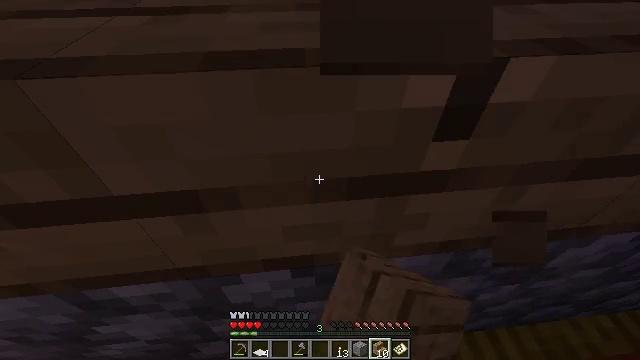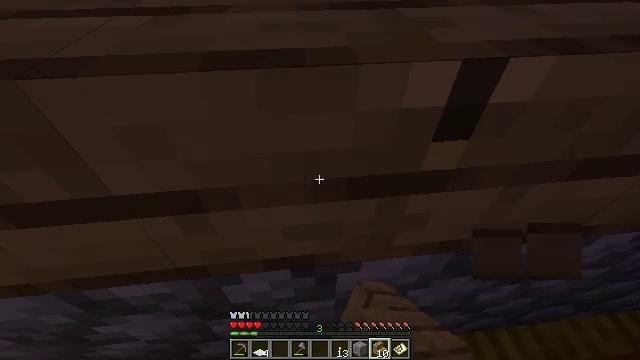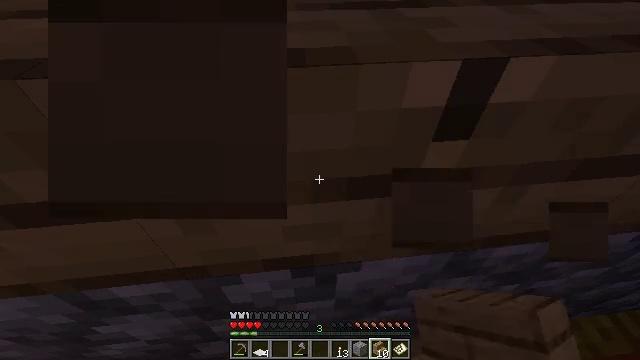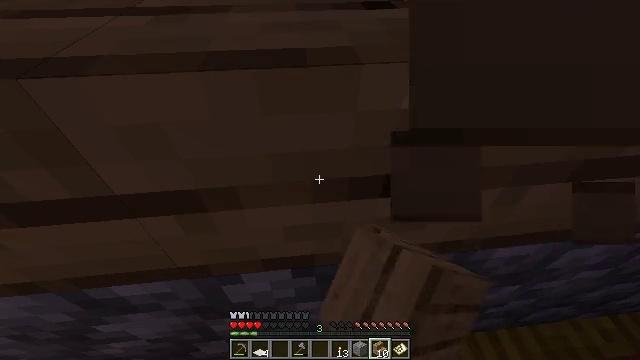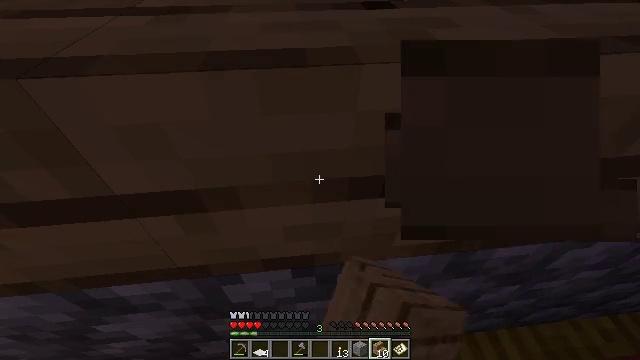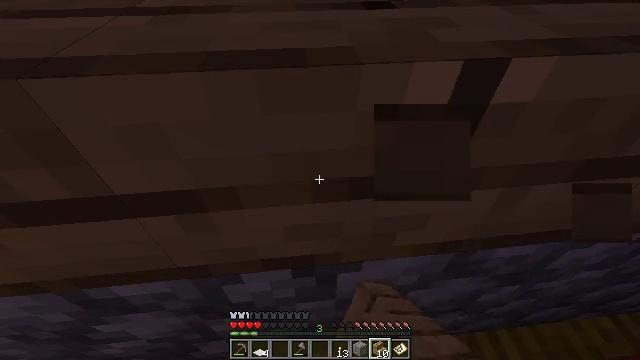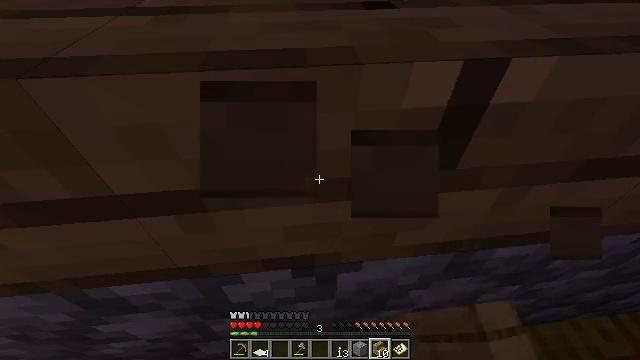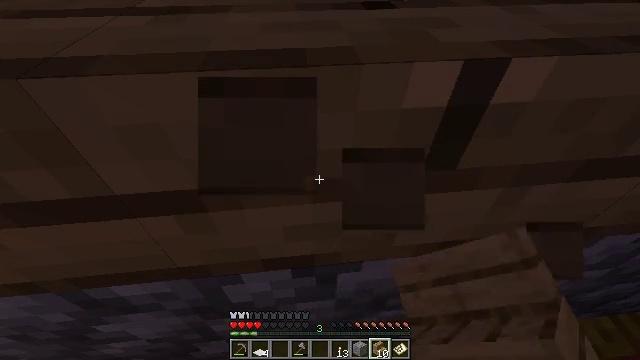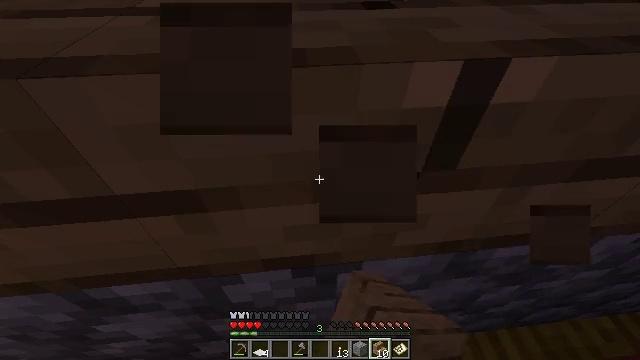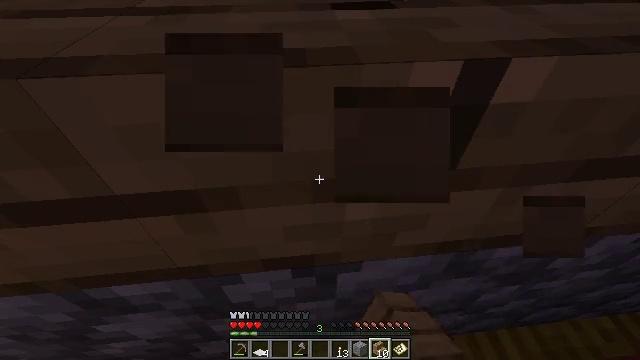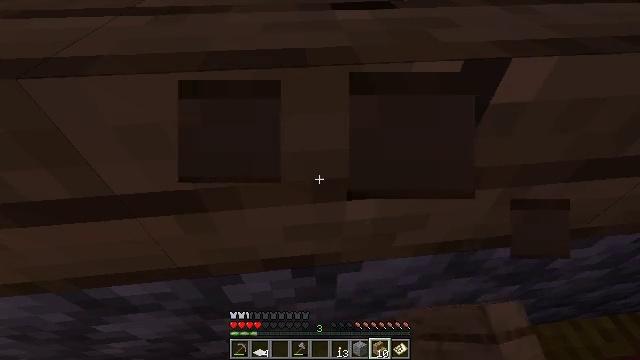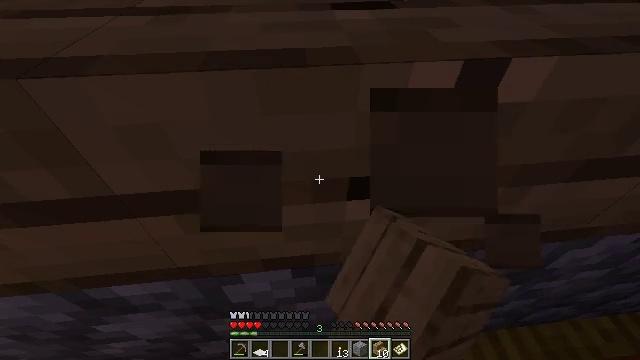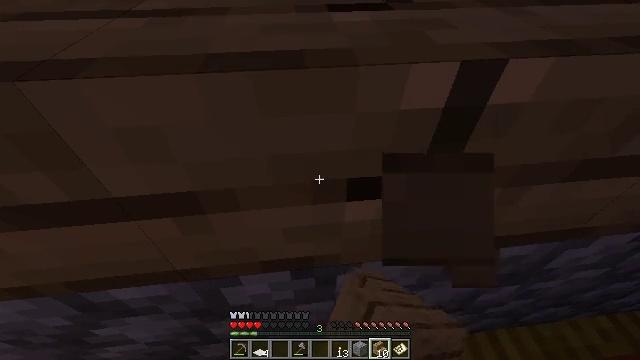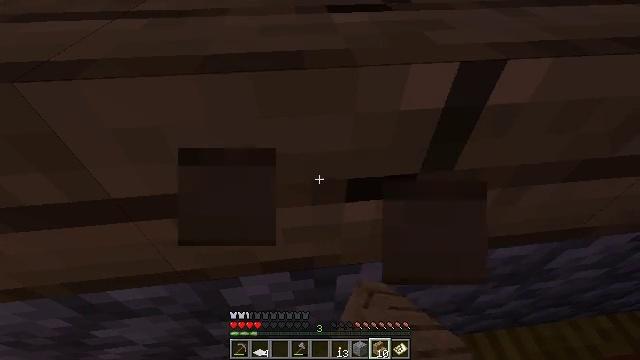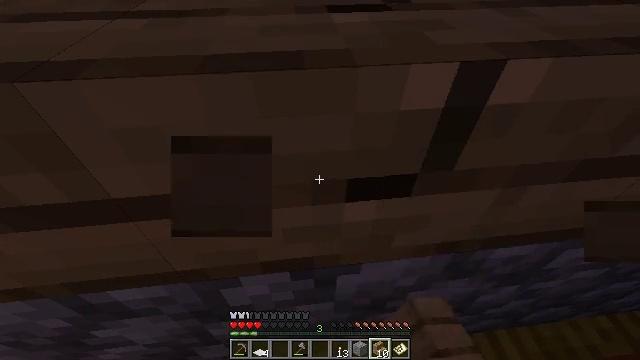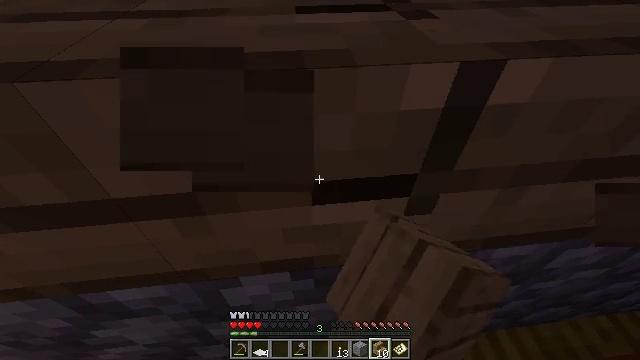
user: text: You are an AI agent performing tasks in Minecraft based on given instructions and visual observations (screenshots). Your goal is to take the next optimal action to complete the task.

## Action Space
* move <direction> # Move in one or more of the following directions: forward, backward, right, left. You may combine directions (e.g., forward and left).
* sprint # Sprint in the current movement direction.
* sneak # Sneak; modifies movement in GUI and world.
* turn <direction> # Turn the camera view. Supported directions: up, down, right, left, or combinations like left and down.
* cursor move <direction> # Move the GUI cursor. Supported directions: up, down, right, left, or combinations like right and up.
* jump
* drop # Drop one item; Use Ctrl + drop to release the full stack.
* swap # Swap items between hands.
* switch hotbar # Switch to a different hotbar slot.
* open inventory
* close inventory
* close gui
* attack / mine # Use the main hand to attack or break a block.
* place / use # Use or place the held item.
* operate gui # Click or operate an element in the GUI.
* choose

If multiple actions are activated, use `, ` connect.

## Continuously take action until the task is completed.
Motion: motion action
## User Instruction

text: Remove the oak stairs to repurpose them.
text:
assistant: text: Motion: attack / mine
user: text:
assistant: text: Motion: attack / mine
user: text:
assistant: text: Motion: attack / mine
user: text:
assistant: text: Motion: attack / mine
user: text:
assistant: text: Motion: attack / mine
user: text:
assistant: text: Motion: attack / mine
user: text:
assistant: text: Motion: attack / mine
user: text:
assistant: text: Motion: attack / mine
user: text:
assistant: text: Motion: attack / mine
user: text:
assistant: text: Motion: attack / mine
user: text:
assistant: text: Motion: attack / mine
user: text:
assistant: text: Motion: attack / mine
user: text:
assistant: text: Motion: attack / mine
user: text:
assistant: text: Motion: attack / mine
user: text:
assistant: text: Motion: attack / mine
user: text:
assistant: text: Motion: attack / mine
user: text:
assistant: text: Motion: attack / mine
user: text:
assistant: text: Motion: attack / mine
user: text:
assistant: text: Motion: attack / mine
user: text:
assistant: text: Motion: attack / mine
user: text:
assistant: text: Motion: attack / mine
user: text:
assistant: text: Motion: attack / mine
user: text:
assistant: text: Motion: attack / mine
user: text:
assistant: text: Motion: attack / mine
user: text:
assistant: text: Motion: turn left and down, attack / mine
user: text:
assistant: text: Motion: turn left and down, attack / mine
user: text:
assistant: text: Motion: attack / mine
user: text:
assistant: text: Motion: attack / mine
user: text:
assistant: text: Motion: attack / mine
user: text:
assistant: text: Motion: attack / mine